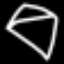
Label: diamond